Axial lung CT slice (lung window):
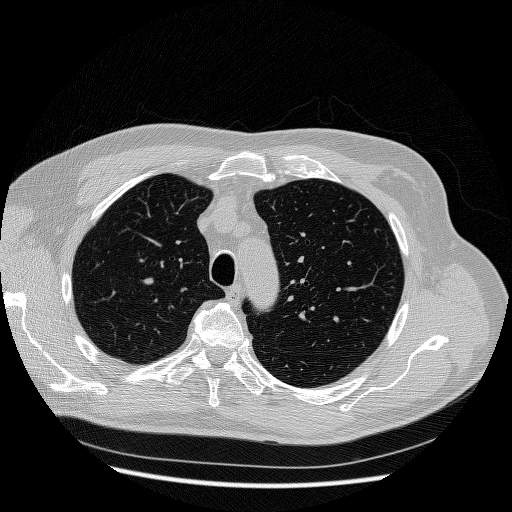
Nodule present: no